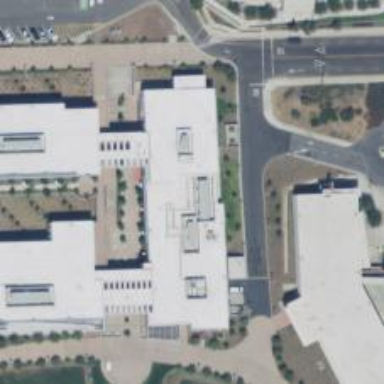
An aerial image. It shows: College building.